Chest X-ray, AP view. Patient: 46 years old, sex M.
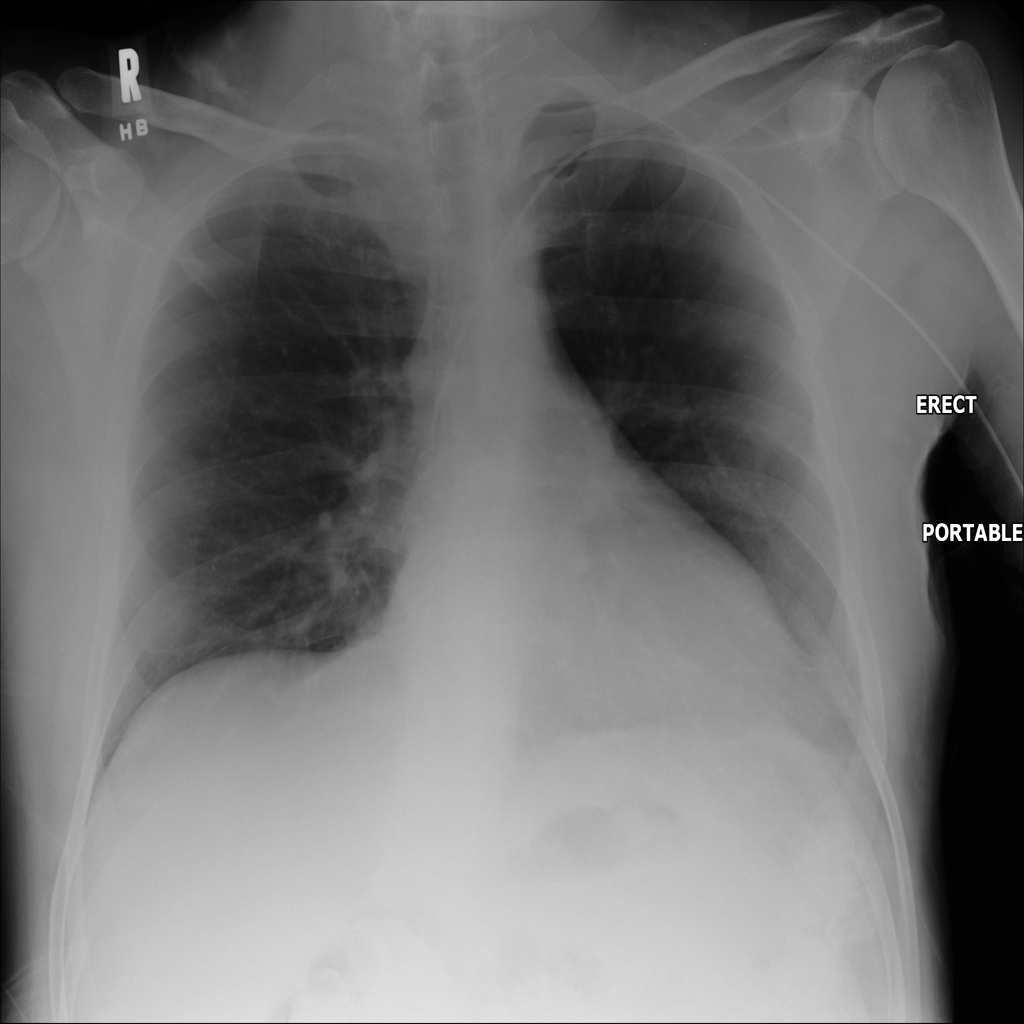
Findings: No Finding